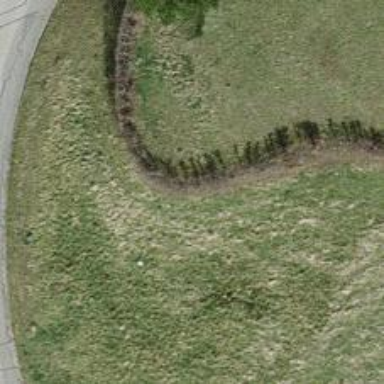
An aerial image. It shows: Hedge acting as barrier.